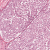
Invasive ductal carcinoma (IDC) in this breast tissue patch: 0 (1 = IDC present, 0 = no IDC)